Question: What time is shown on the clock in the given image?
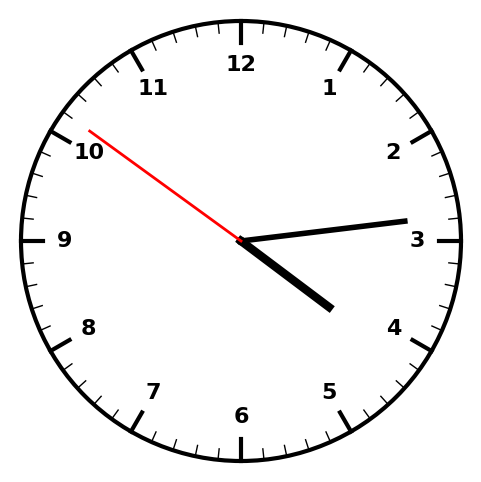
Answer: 04:13:51